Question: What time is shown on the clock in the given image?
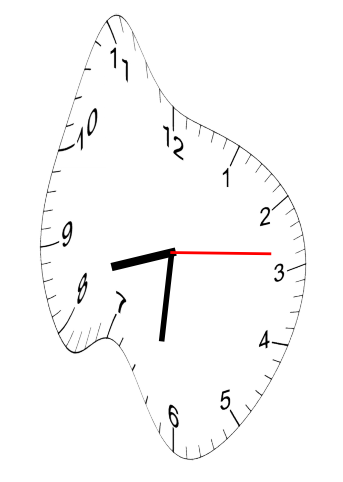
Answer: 08:31:14